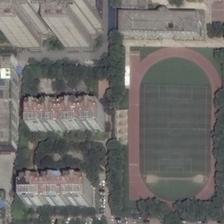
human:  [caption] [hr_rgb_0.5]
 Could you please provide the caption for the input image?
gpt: the football field sits bext to a few high-rise buildings .

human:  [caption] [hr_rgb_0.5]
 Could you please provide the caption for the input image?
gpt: a playground is surrounded by many green trees and many buildings .

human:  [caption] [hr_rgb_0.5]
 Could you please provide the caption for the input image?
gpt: some large buildings and some green trees are around a playground .

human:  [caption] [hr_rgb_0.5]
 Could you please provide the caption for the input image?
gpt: a playground with a football field in it is surrounded by many green trees and large buildings .

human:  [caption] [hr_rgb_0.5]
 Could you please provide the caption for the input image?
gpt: a playground with a football field in it is surrounded by many green trees and large buildings .